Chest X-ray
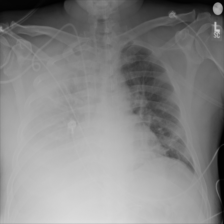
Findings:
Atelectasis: positive
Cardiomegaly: negative
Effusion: negative
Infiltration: negative
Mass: negative
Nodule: negative
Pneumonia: negative
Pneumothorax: negative
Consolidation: negative
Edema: negative
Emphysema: negative
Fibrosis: negative
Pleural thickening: positive
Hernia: negative